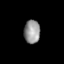
Tissue: lung
Cell type: Epithelial cells
Senescence score: 0.2138
Nuclear area (px): 372
Mean DAPI intensity: 147.097